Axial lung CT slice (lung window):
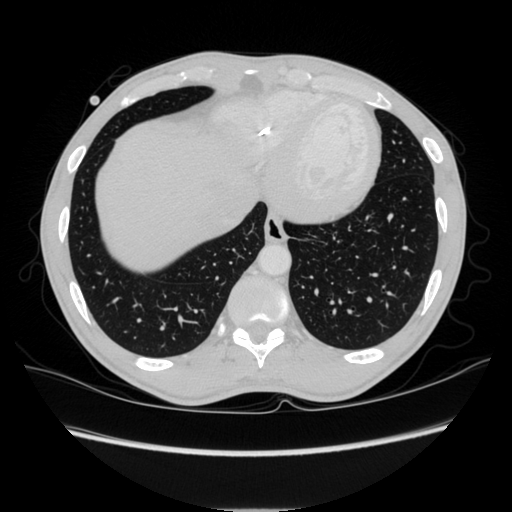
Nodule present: no